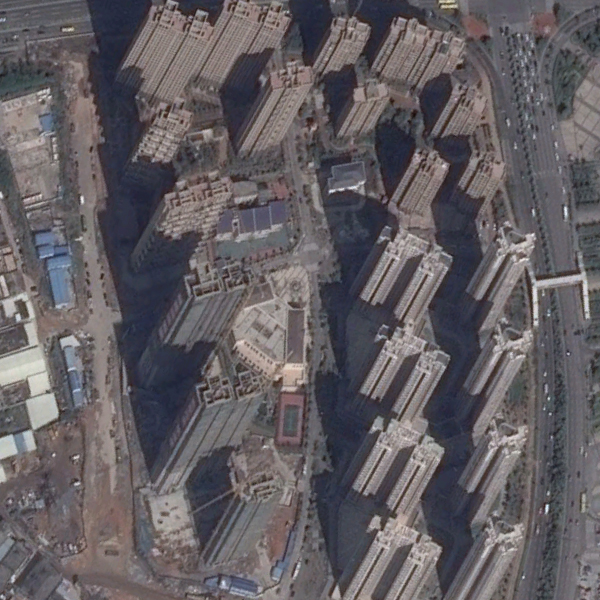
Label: Commercial